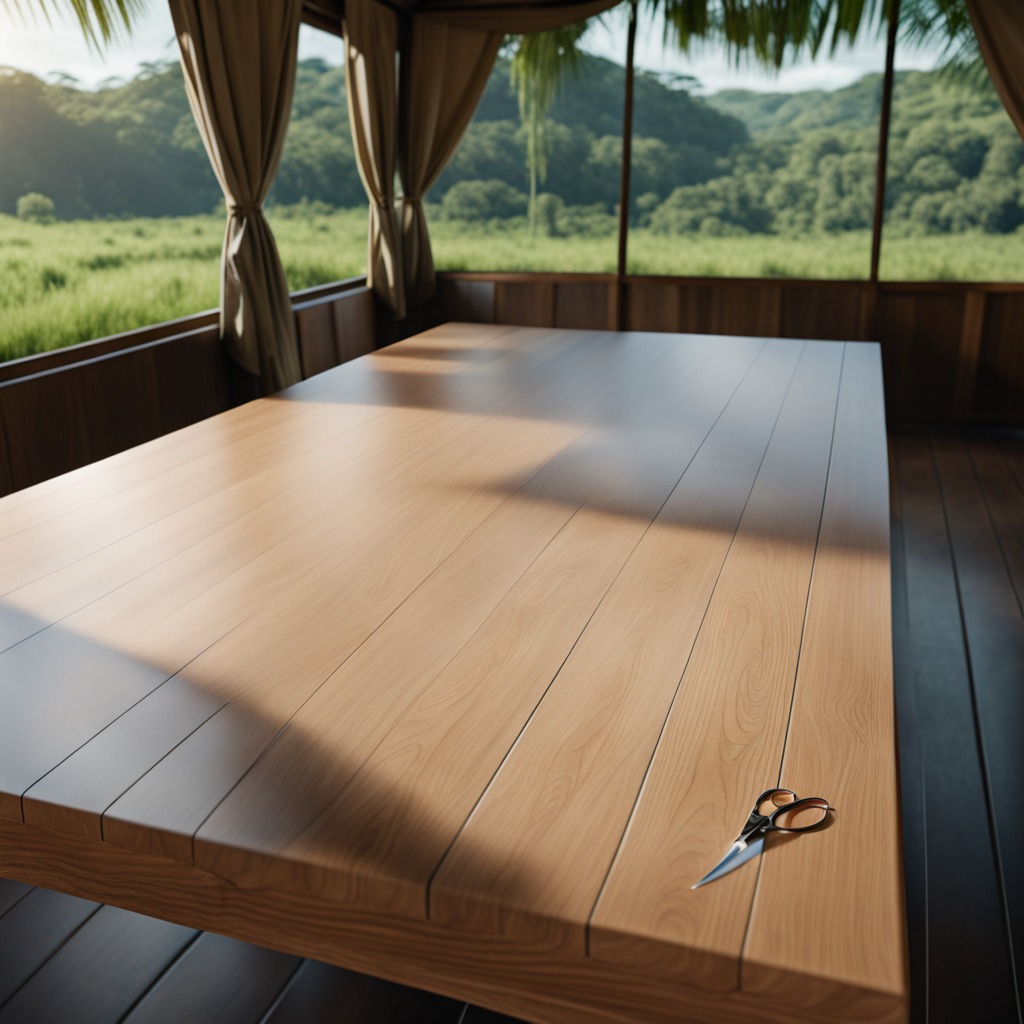
A scissor is lying on a wooden table in a jungle field workshop tent.